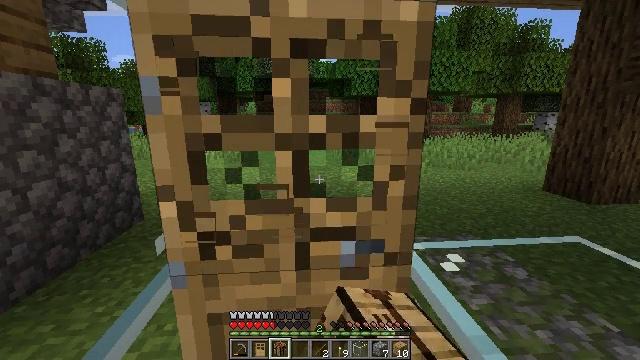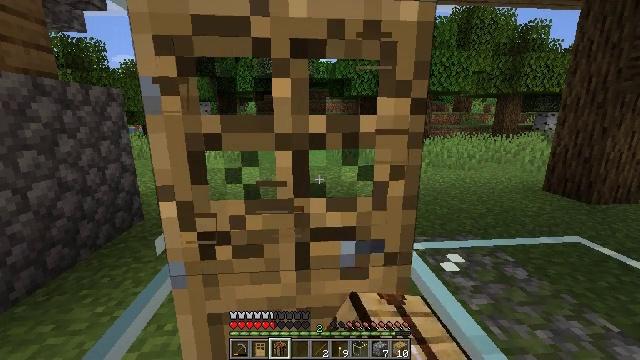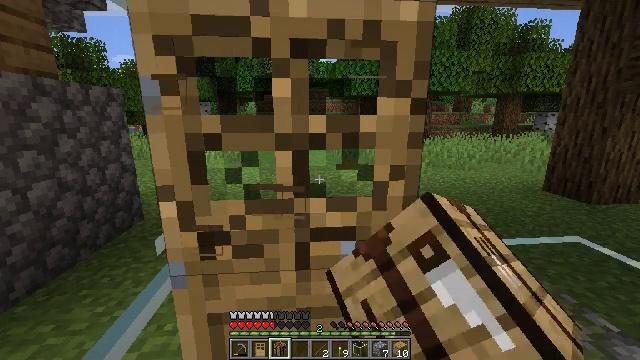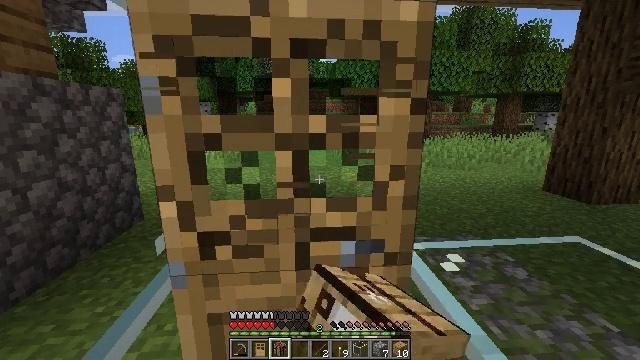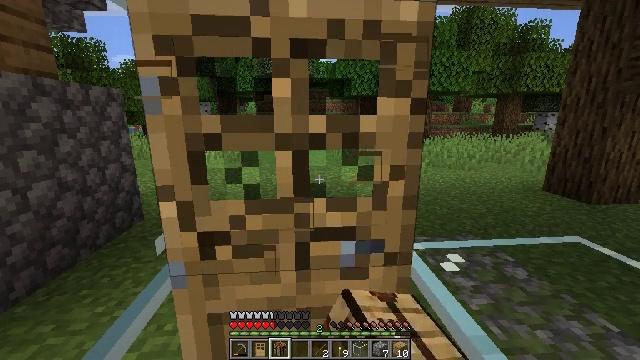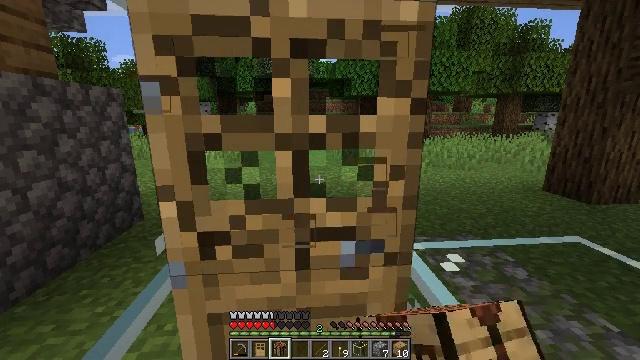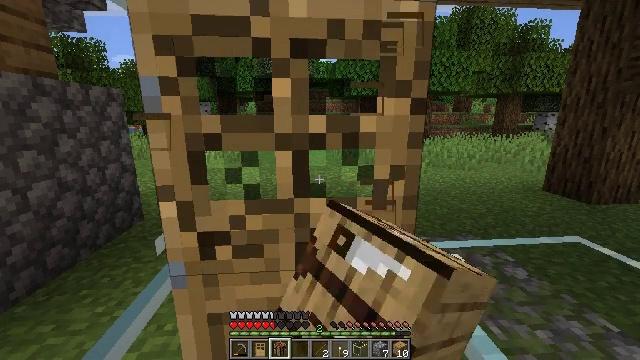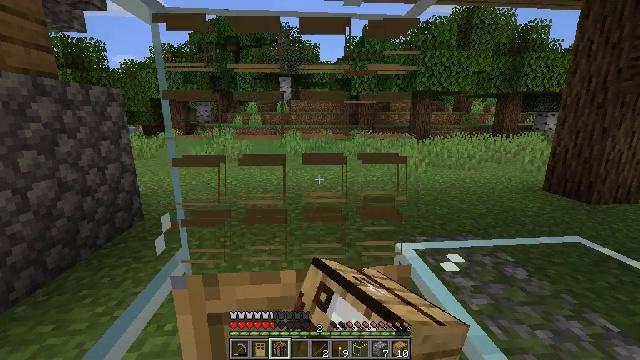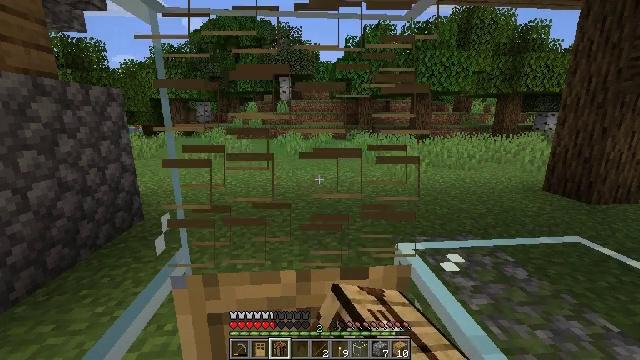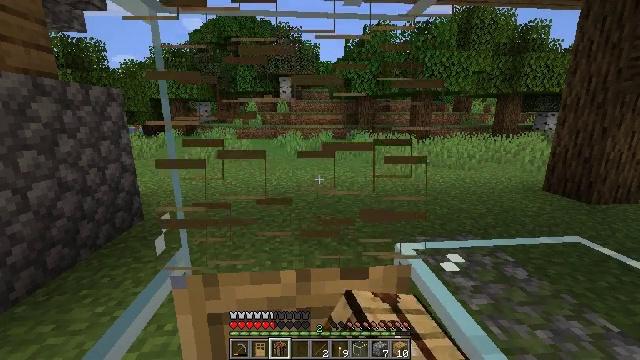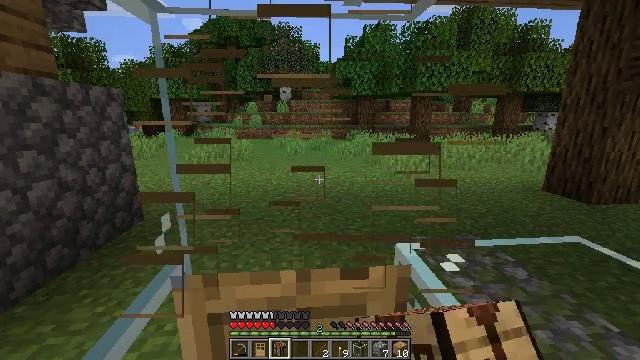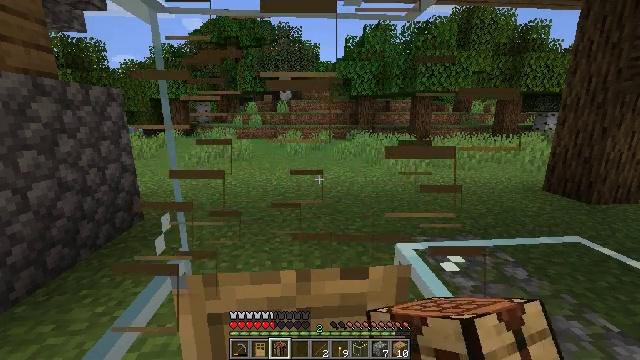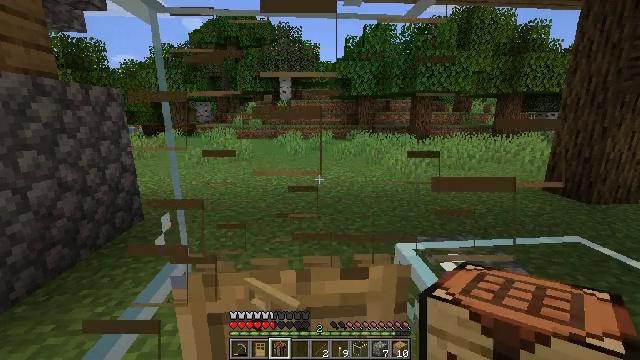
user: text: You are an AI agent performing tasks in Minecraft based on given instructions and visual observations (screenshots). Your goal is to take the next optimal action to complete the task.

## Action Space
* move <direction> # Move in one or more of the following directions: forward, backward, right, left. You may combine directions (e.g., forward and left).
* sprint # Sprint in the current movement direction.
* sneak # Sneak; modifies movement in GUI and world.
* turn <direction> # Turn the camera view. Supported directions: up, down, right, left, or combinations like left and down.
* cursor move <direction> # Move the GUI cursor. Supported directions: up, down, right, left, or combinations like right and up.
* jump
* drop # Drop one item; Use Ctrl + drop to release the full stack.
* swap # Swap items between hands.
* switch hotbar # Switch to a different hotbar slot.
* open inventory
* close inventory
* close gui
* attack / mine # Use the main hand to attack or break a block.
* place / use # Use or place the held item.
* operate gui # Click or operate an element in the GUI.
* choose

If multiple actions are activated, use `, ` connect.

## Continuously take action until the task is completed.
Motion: motion action
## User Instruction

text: Attack the oak door to gather it.
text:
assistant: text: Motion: attack / mine
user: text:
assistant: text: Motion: attack / mine
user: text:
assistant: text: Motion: attack / mine
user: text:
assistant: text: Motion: attack / mine
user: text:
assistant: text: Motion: attack / mine
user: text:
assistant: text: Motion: attack / mine
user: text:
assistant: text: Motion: attack / mine
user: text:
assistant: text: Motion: attack / mine
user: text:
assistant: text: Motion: attack / mine
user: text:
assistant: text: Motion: attack / mine
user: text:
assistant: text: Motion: attack / mine
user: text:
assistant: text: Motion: attack / mine
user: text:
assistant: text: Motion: attack / mine